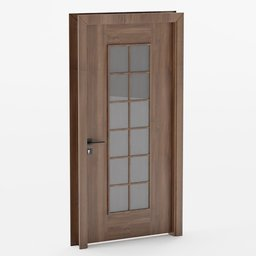
Label: architecture